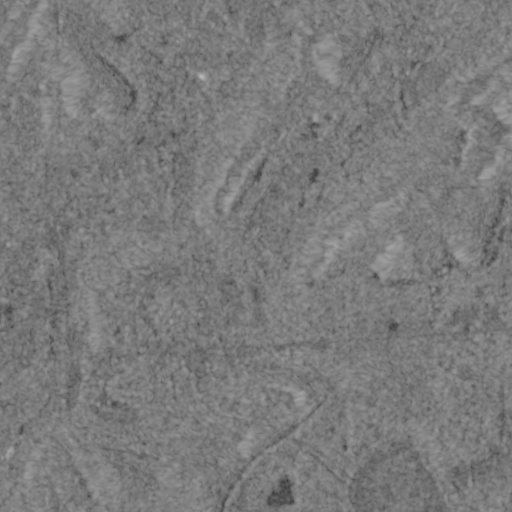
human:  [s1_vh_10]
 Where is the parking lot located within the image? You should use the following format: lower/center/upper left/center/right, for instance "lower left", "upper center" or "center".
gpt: The parking lot is located in the lower left of the image.
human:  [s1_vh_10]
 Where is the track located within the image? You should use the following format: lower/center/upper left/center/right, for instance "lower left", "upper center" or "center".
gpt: The track is located in the center left of the image.
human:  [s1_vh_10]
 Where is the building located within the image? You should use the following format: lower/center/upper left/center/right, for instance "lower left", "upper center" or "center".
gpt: The building is located in the lower left of the image.
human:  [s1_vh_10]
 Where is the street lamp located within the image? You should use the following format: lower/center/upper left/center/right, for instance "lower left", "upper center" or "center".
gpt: The street lamp is located in the center left of the image.
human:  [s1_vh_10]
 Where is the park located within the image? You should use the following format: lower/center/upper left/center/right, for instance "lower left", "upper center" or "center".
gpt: There is no park in the image.

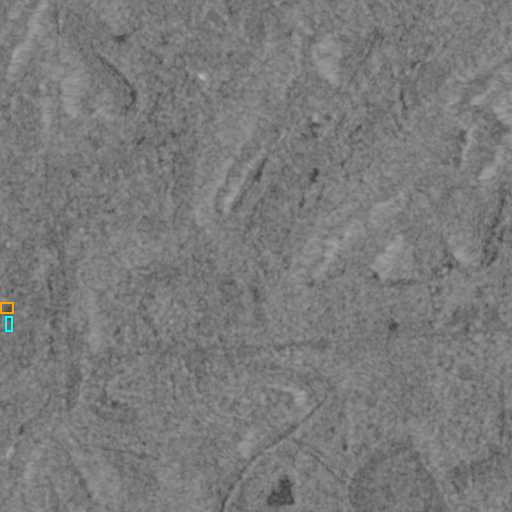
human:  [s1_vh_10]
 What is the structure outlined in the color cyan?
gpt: The structure outlined in cyan is a park.
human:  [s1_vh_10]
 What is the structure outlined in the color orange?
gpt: The structure outlined in orange is a track.
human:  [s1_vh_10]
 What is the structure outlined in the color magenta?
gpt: There is no magenta outline.